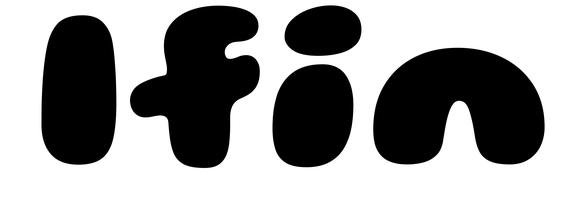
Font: Gluten_Black